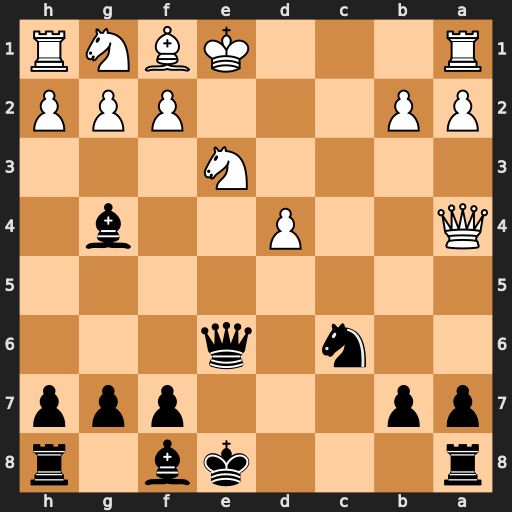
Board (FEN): r3kb1r/pp3ppp/2n1q3/8/Q2P2b1/4N3/PP3PPP/R3KBNR
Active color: b
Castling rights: KQkq
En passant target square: -
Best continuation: Bb4+ Qxb4 Nxb4